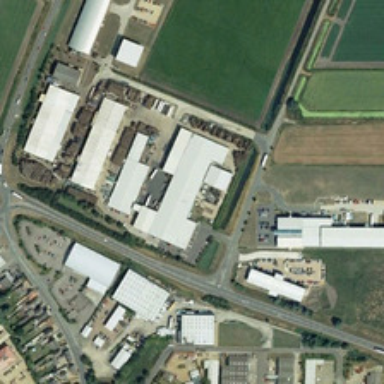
The industrial houses in the street are neatly arranged .